Field crop: maize
Growth stage: 2
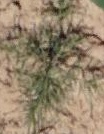
Species: salsola